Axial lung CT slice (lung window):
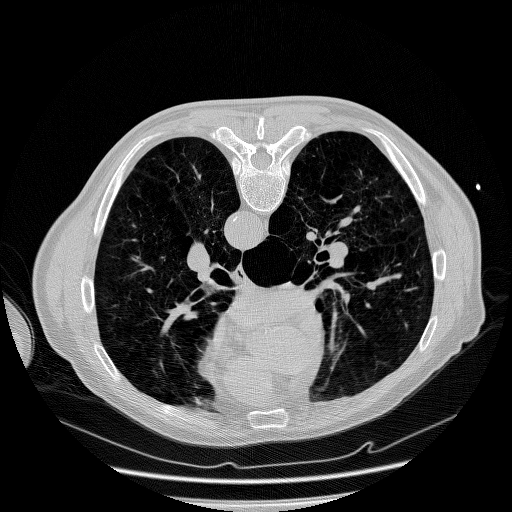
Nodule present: no